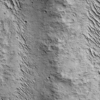
Label: not_dusty